Here is the time-frequency representation (spectrogram) of a rolling-element bearing's vibration measurement. Based on the visible evidence, which condition applies: normal, inner_race, outer_race, ball?
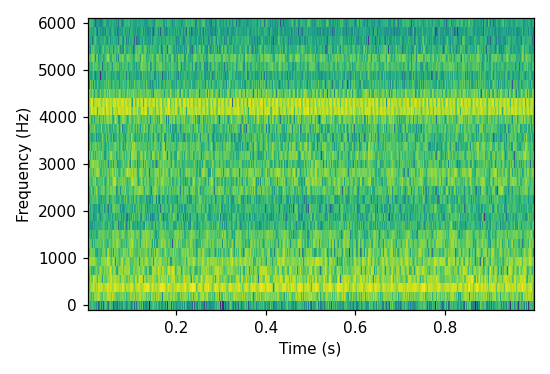
Answer: normal